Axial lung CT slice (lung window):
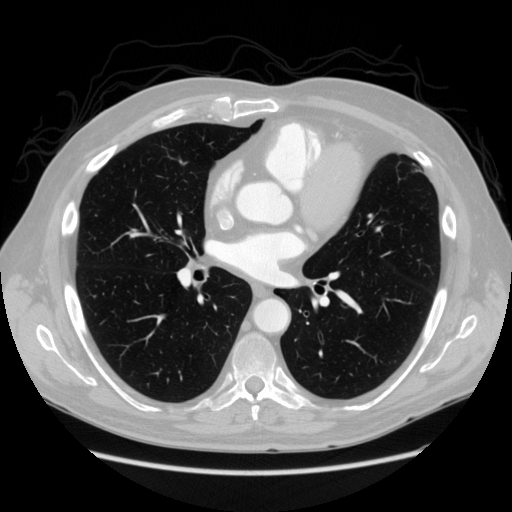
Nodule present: no